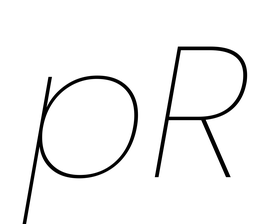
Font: Poppins-ThinItalic